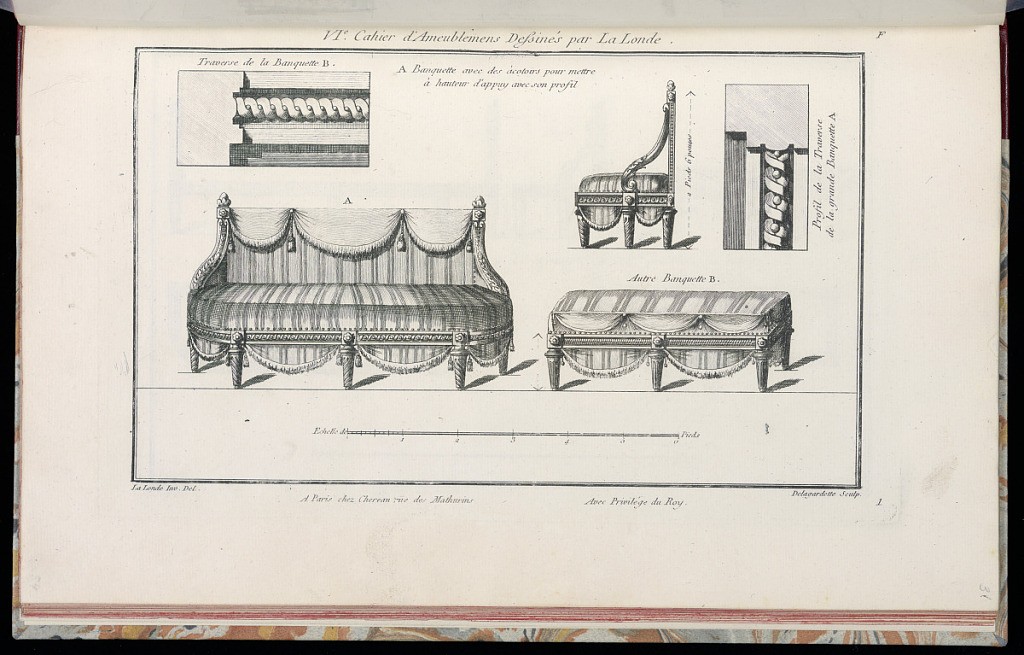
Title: Banquette avec des accotoirs
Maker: Richard de Lalonde, French, active 1780–96
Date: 1775-1788
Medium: Etching on off-white laid paper
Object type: Print
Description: Design for two benches, one with a back and armrests, and another without. Both are adorned with striped, fringed, and tasseled textiles, and with ornament motifs including guilloche, bead course, rosettes, and fluting. Above the benches are design details of the carving and the profile of the bench with the armrest. The plate is signed and numbered.